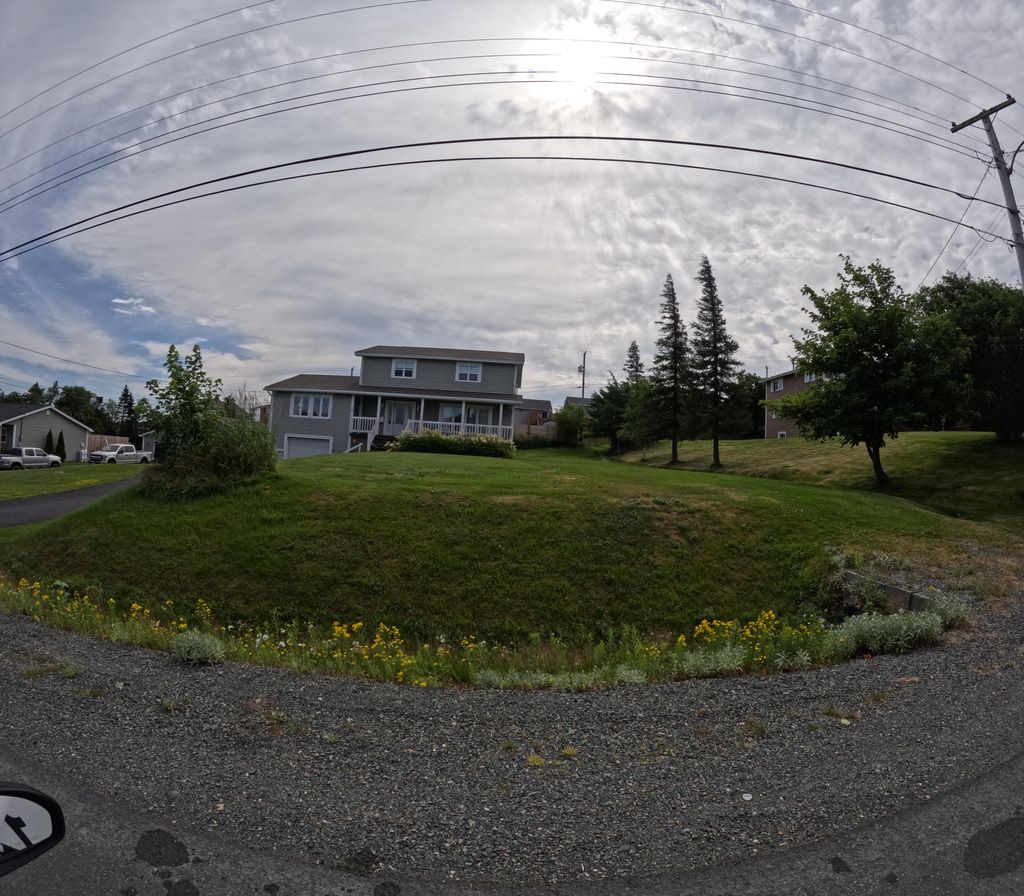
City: st_johns